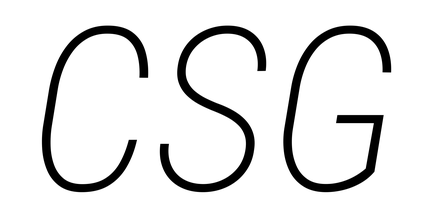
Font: Roboto-Italic_Condensed_ExtraLight_Italic